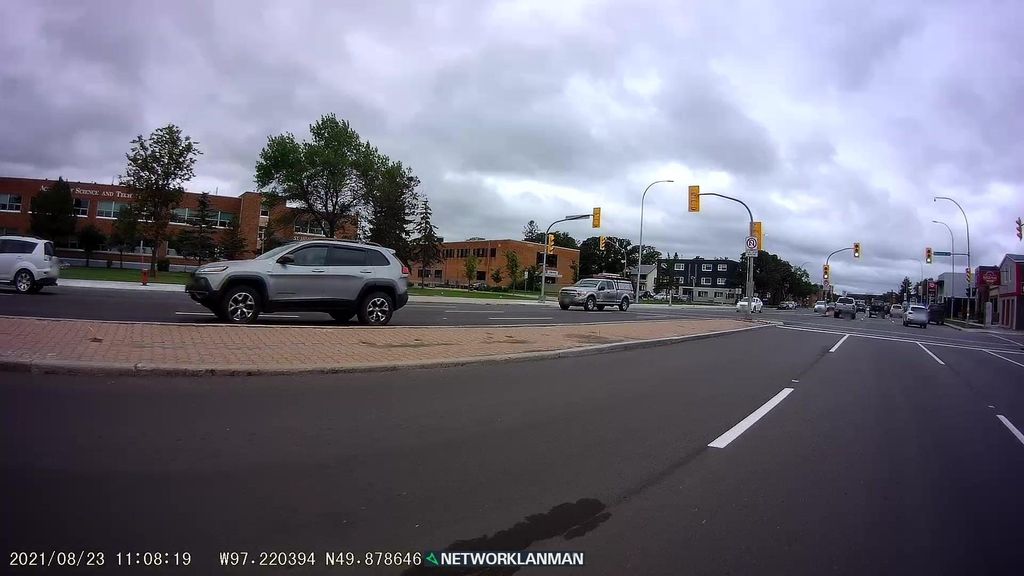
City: winnipeg